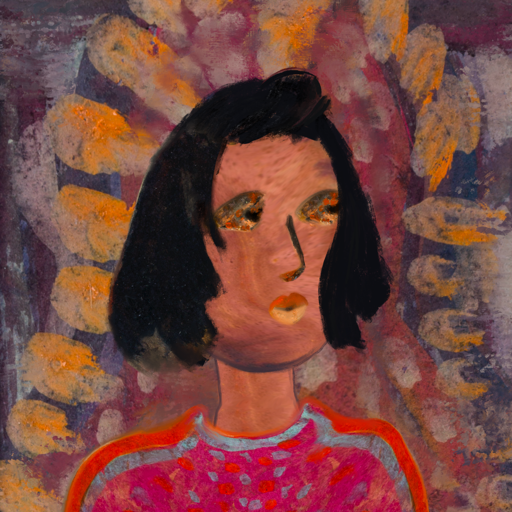
Background: Doll, Head And Neck Side: Mother_And_Son_Mother, Face Side: Gypsy_Queen, Bust: Sisters, Hair Side: Mosgoul, Head Accessory: Blank, Second Necklace: Blank, Necklace: Blank, Baby: Blank